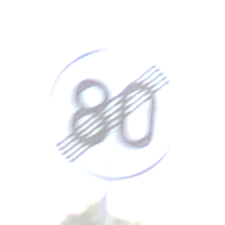
Verkehrszeichen: EndeGeschwindigkeit80
Umgebung: Outdoor, Nature
Tageszeit: SunriseSunset
Wetter: PartlyCloudy
Licht: Natural
Jahreszeit: NotSpecified
Kontrast: LowContrast